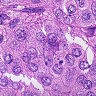
Metastatic tissue present: yes